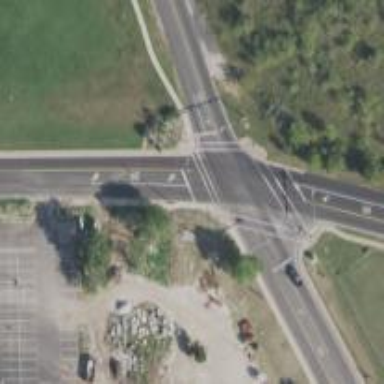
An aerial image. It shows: Asphalt footway with uncontrolled pedestrian crossing marked with lines.